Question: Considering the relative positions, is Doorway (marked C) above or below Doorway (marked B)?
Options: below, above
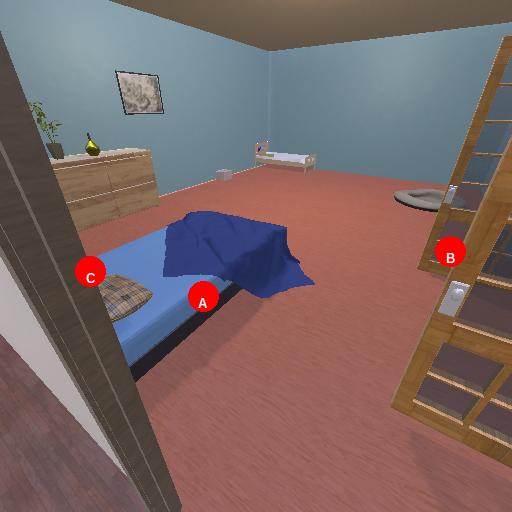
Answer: below